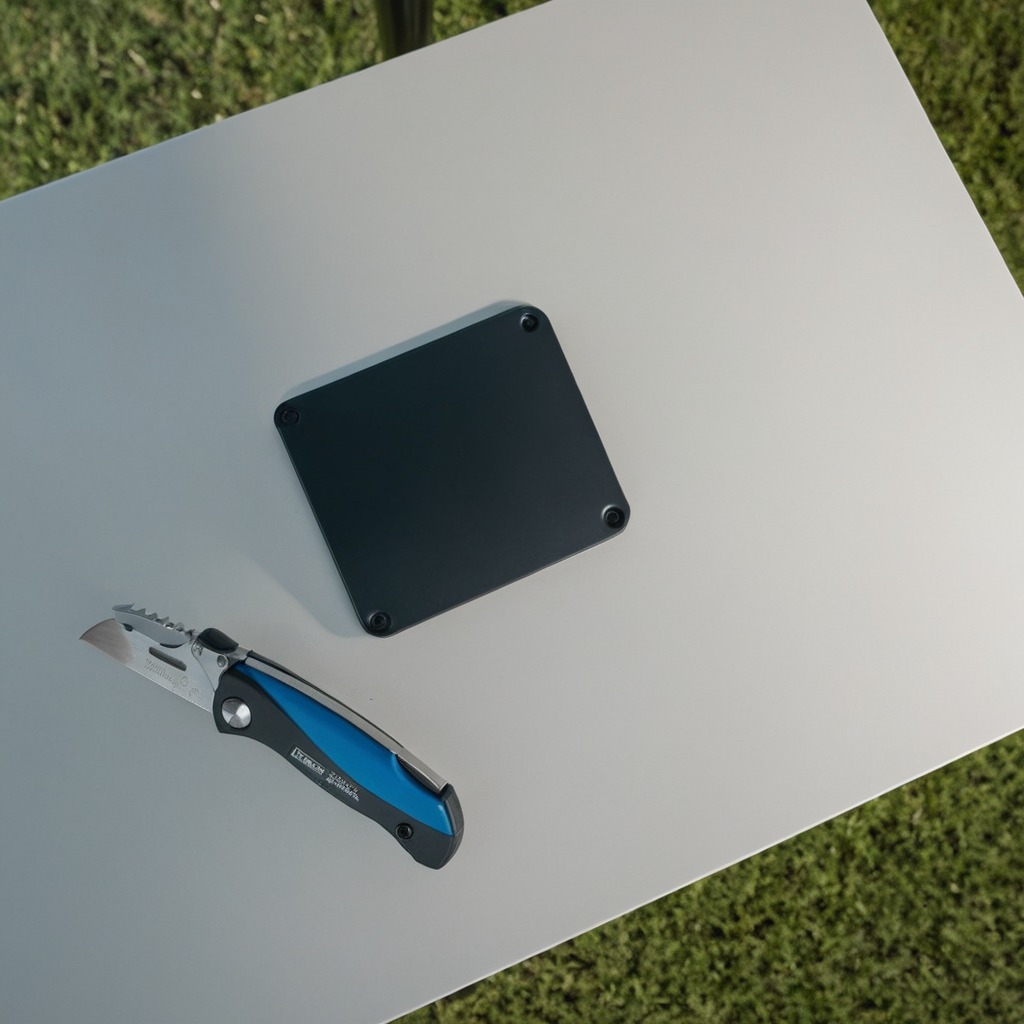
A utility knife lying on a clean utility table in a temporary outdoor tool station.